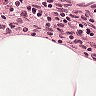
Metastatic tissue present: no